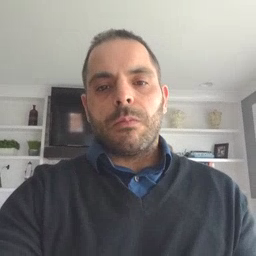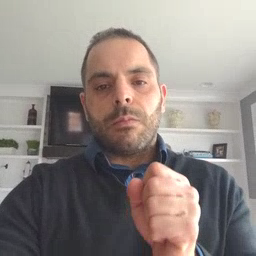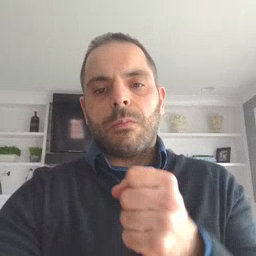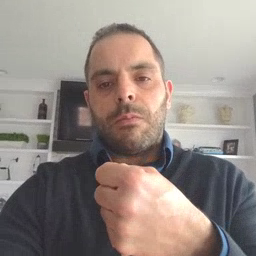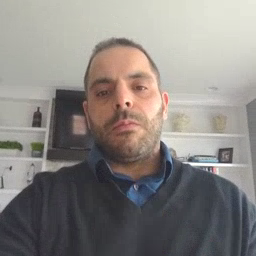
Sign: make